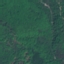
Land use / land cover class: Forest